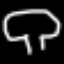
Label: mushroom